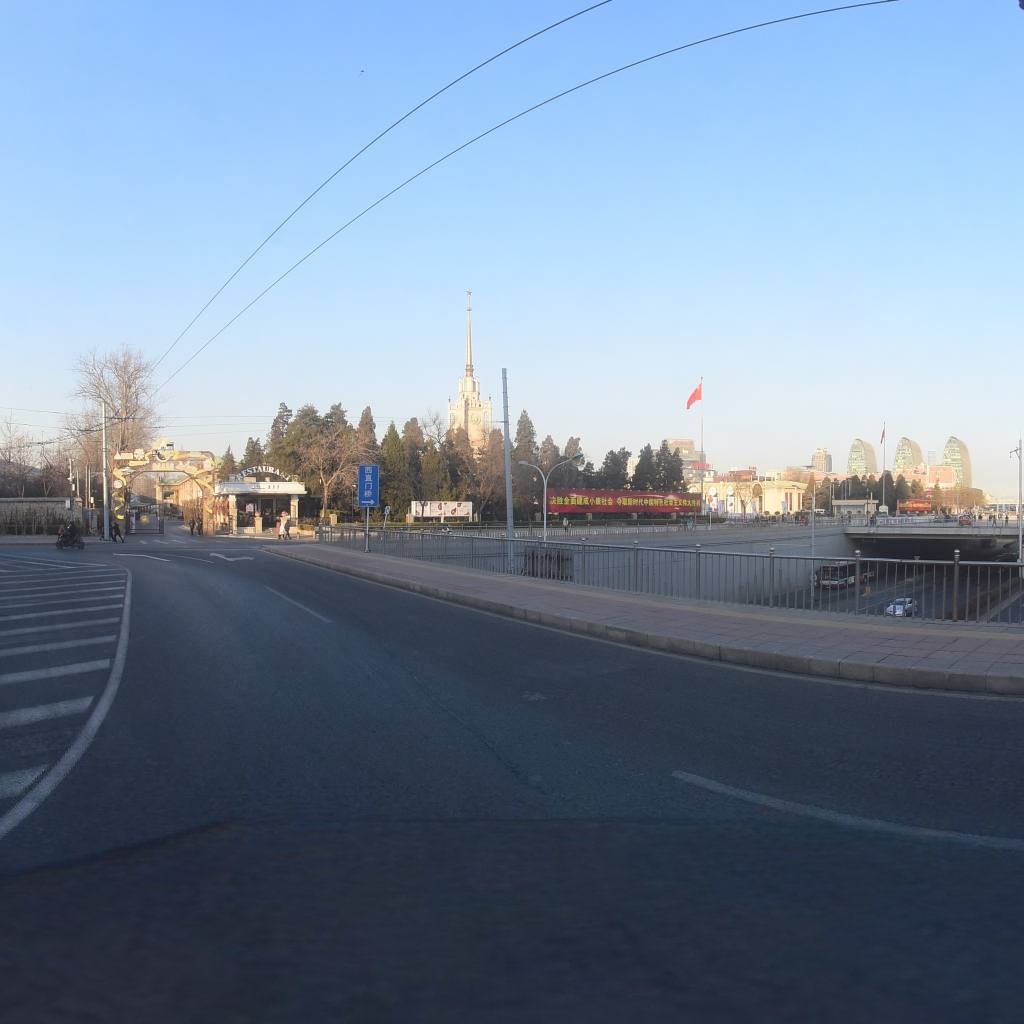
Region: Xicheng
Road damage annotations: longitudinal crack